Question: I have the following code and was wondering how I could format the time to read in a 12 hr format. e.g. 0:00, 3:30, 10:00 etc. as of now the y axis reads 00:00:00, 00:01:00, 00:02:00 and so on. The data in the csv was formatted like this, 0:00, 1:00,2:00 etc.
How could I go about formatting the y axis to the format I need to?
Here is the code I have:
'''
import pandas as pd
import matplotlib.pyplot as plt
import datetime
data = pd.read_csv('data.csv', sep=',', header=None)
ints = data[data[1]=='INT']
exts = data[data[1]=='EXT']
int_times = [datetime.datetime.time(datetime.datetime.strptime(t, '%H:%M'))
for t in ints[4]]
ext_times = [datetime.datetime.time(datetime.datetime.strptime(t, '%H:%M'))
for t in exts[4]]
int_dist = [d for d in ints[3]]
ext_dist = [d for d in exts[3]]
axis_times = ['0:00','01:00', '02:00', '03:00', '04:00', '05:00','06:00',
'07:00','08:00','09:00','10:00','11:00','12:00']
fig, ax = plt.subplots()
ax.scatter(int_dist, int_times, c='red', s=50)
ax.scatter(ext_dist, ext_times, c='blue', s=50)
plt.yticks( axis_times, size='small')
plt.legend(['INT', 'EXT'], loc=4)
plt.xlabel('Distance')
plt.ylabel('Time')
plt.show()
'''
Here is an image of what the graph shows:

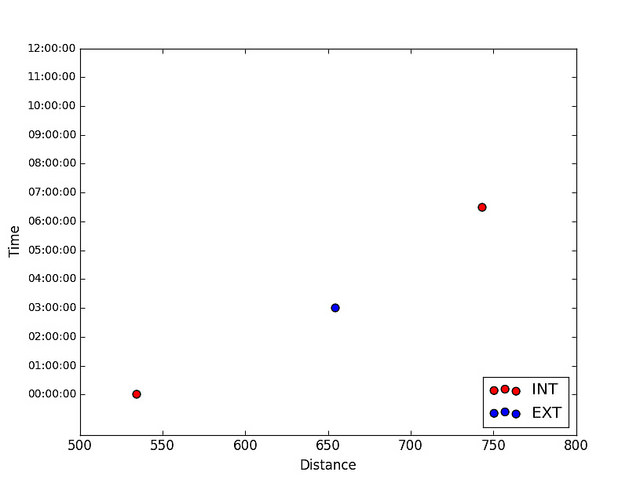
Answer: Use <URL>:
'''
import matplotlib.dates as md
yfmt = md.DateFormatter('%H:%M')
ax.yaxis.set_major_formatter(yfmt)
'''